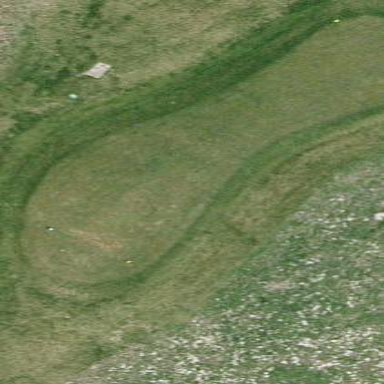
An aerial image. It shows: Golf tee.